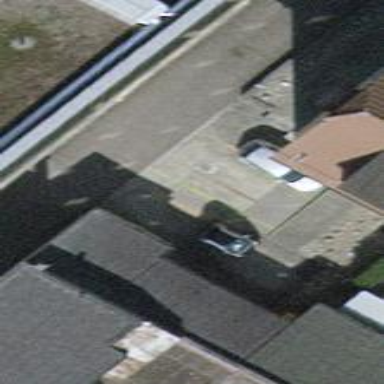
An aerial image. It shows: Shed.